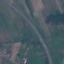
Label: Highway